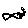
Label: fish